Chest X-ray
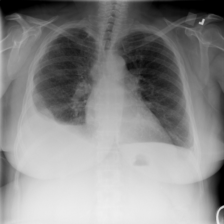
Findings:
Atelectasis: negative
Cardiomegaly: negative
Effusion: positive
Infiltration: negative
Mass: negative
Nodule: negative
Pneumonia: negative
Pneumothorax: negative
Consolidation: negative
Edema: negative
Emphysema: negative
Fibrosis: negative
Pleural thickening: negative
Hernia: negative